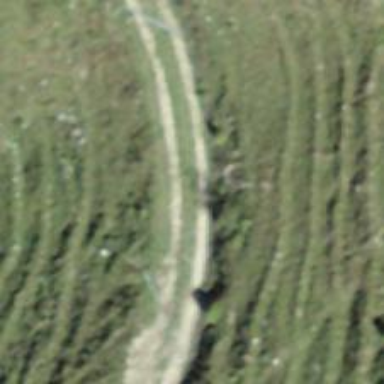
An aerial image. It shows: Track with compacted grade 2 surface.